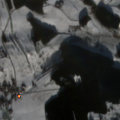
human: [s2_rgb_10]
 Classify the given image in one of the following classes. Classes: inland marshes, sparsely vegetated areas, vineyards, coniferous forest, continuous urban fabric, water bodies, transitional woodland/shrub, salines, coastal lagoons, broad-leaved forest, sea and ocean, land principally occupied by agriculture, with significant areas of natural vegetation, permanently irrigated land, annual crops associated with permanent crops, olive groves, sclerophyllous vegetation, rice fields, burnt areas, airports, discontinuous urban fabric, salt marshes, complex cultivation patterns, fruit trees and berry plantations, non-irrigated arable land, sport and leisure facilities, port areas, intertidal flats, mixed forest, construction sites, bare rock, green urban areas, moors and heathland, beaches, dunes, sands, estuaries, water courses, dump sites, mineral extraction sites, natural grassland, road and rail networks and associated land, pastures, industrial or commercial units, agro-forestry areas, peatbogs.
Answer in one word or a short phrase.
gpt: non-irrigated arable land, complex cultivation patterns, land principally occupied by agriculture, with significant areas of natural vegetation, coniferous forest